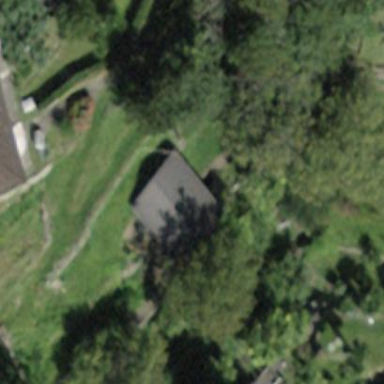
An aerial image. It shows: Cabin is depicted in the image.